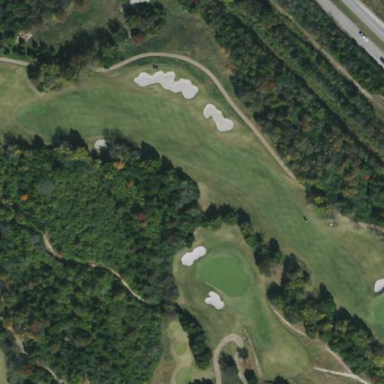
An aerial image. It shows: Rough area on grassy golf course.